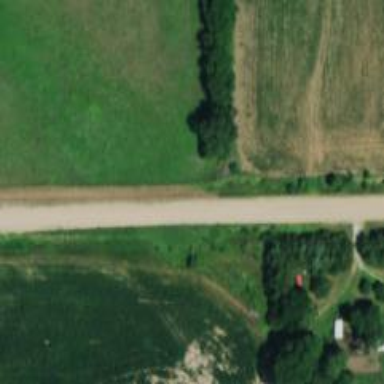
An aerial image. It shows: Unclassified road.